Question: I am working with WPF DrawingVisual and Pen and encountered a problem.
When I draw a DrawingVisual with Pen, say, a Rectangle as follows:
'''
Pen StrokePen = new Pen();
StrokePen.Brush = Brushes.SkyBlue;
StrokePen.Thickness = 6;
DrawingVisual dv = new DrawingVisual
DrawingContext dc = dv.RenderOpen();
dc.DrawingRectangle(......., StrokePen, ......);
dc.Close();
'''
I found that the half of the Stroke cover the rectangle like the following:

Therefore, if the Thickness of the Pen is too large so that it even larger than the Rectangle, the Rectangle will disappear (The whole rectangle is covered by the Stroke).
Could I adjust some setting so that the Stroke (Pen) drawn on the rectangle will not cover the rectangle (only draw beyond the sides of the rectangle)
Thank you.
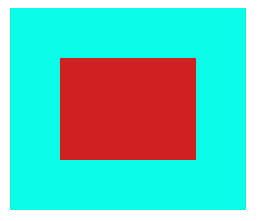
Answer: You could simply draw the Rectangle twice, first with a Pen, then with a Brush:
'''
using (DrawingContext dc = dv.RenderOpen())
{
...
dc.DrawingRectangle(null, StrokePen, ...);
dc.DrawingRectangle(FillBrush, null, ...);
....
}
'''